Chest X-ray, AP view. Patient: 57 years old, sex M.
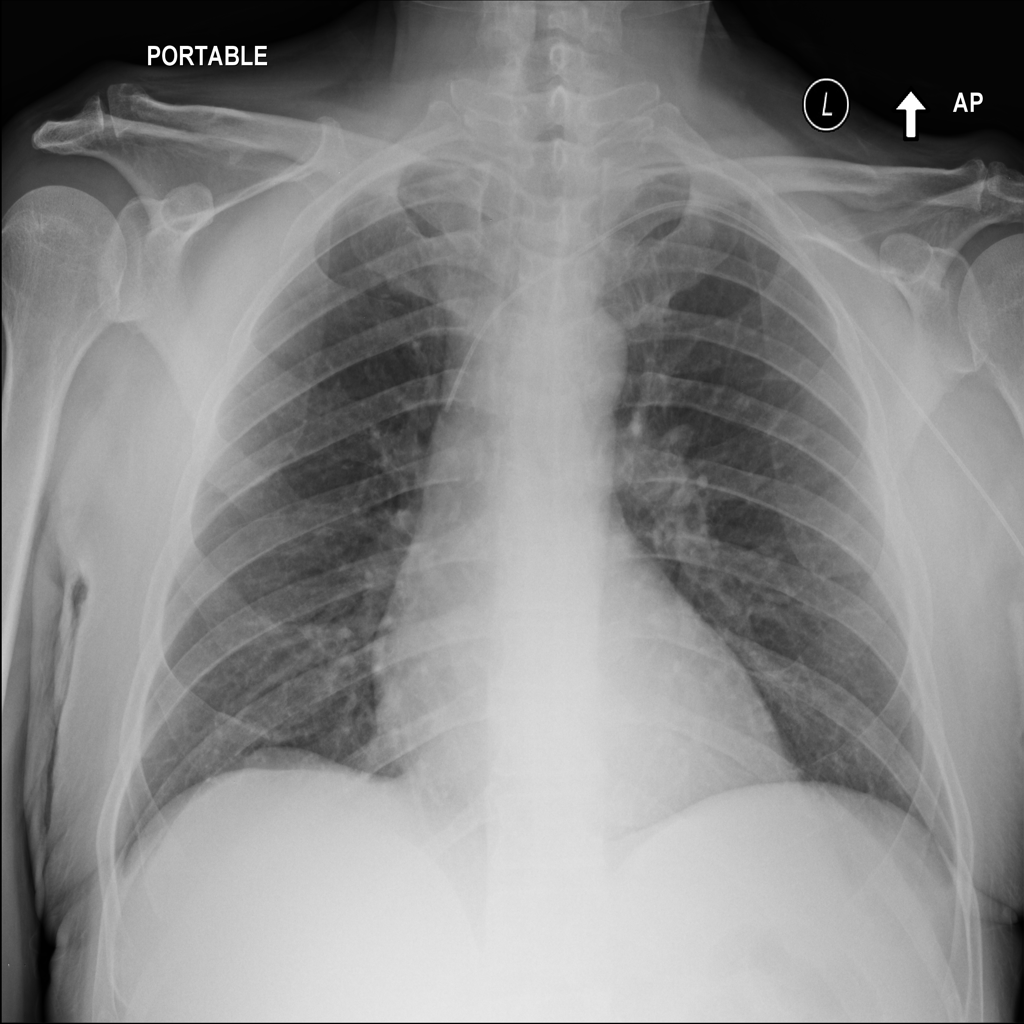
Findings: No Finding